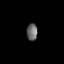
Tissue: lung
Cell type: Myeloid cells
Senescence score: 0.5687
Nuclear area (px): 184
Mean DAPI intensity: 102.554